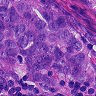
Metastatic tissue present: yes